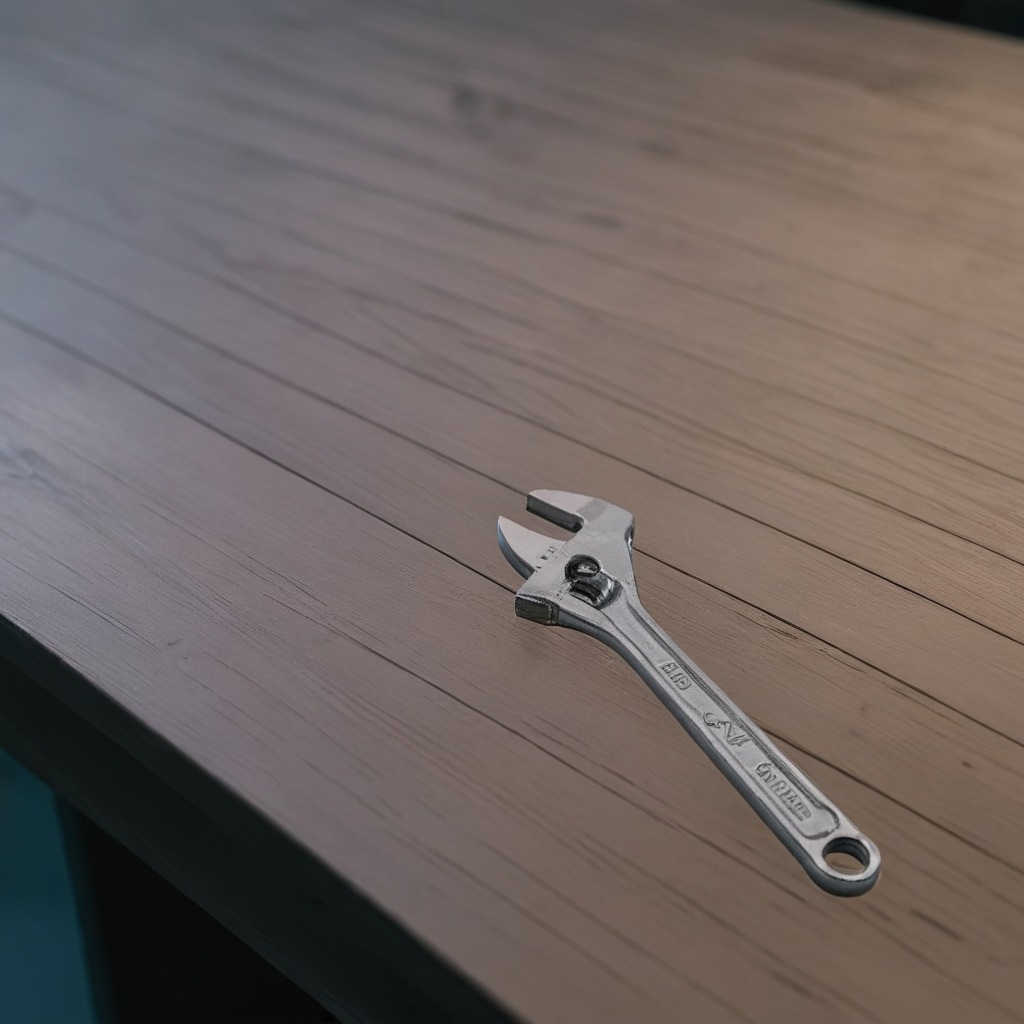
An old wrench lies on an old table with faint burn marks in a small garage at twilight.